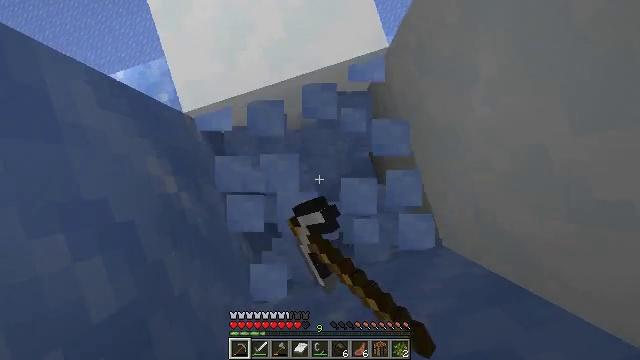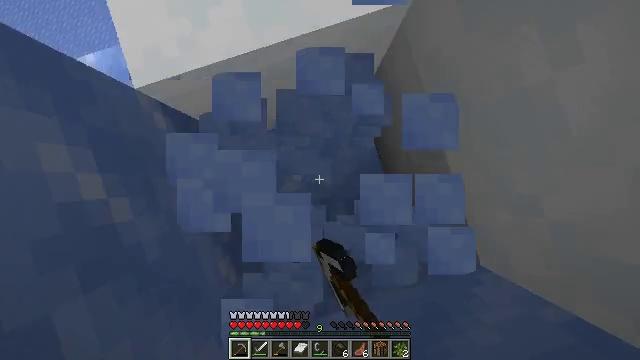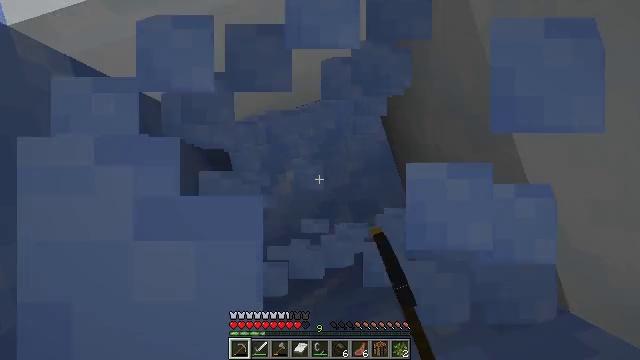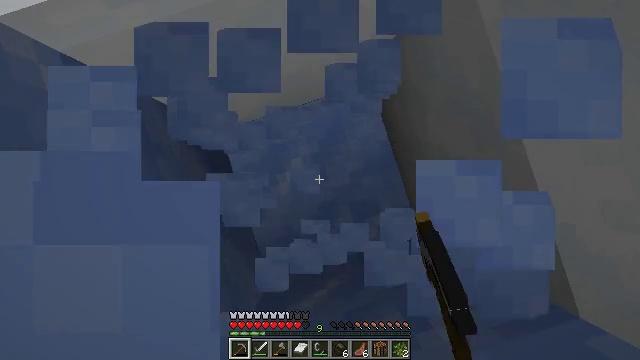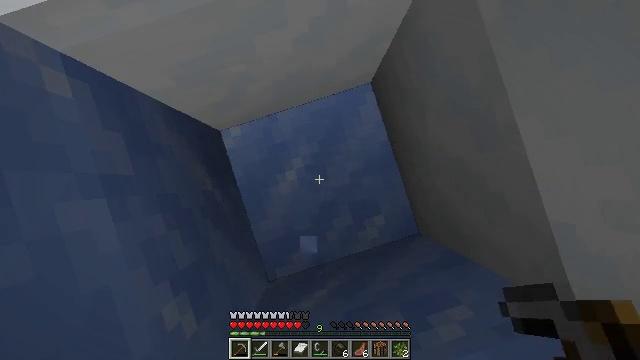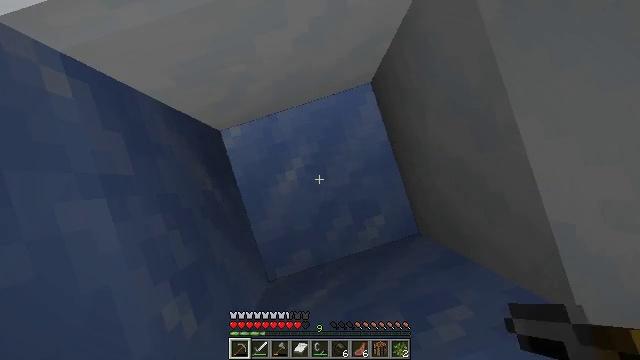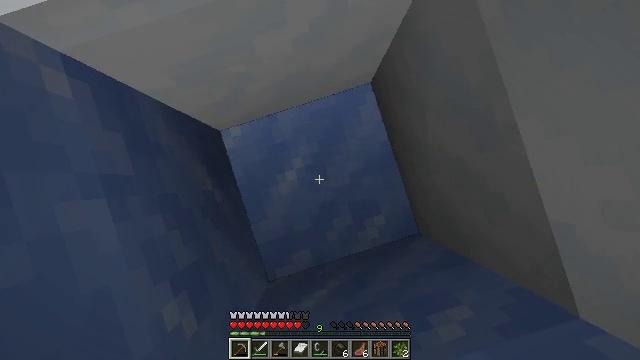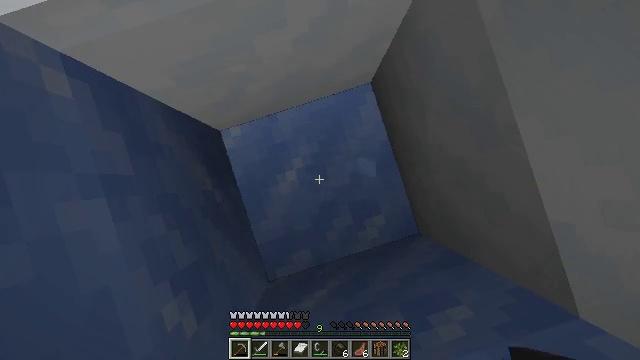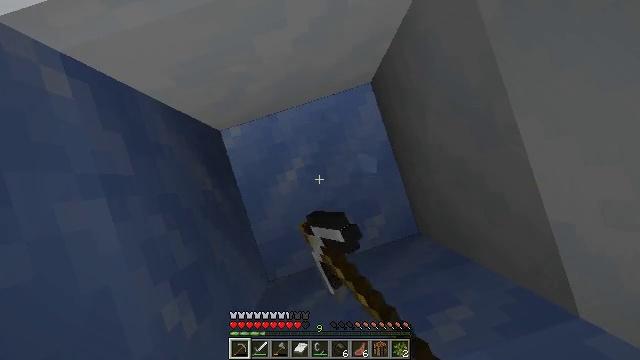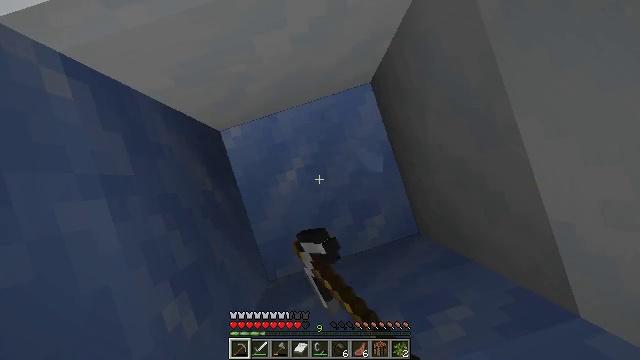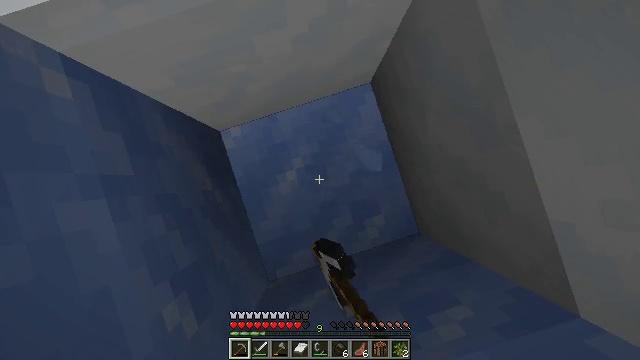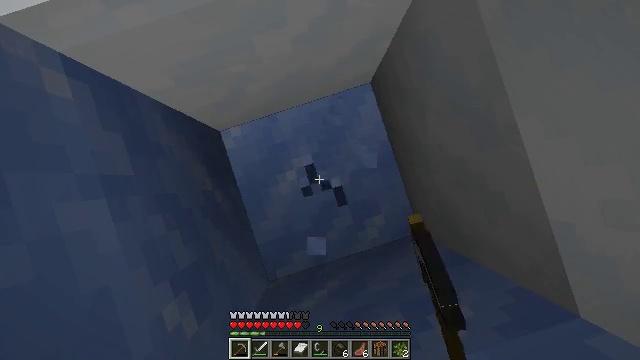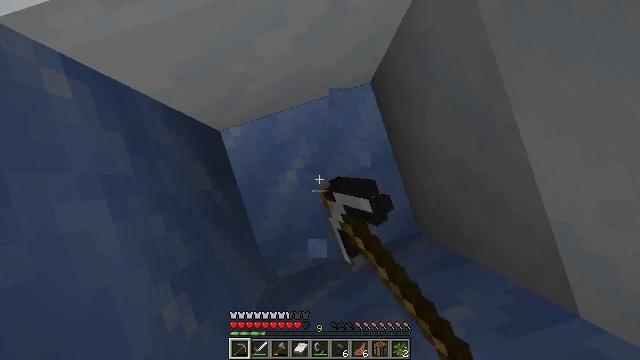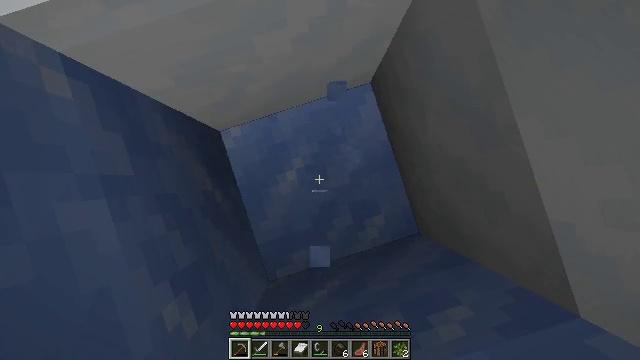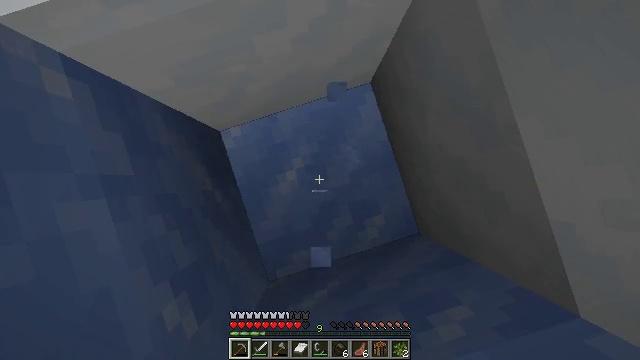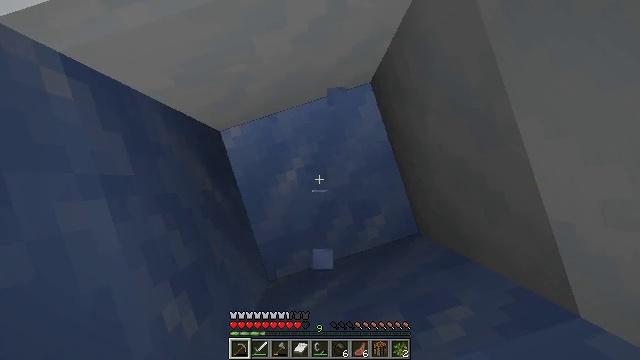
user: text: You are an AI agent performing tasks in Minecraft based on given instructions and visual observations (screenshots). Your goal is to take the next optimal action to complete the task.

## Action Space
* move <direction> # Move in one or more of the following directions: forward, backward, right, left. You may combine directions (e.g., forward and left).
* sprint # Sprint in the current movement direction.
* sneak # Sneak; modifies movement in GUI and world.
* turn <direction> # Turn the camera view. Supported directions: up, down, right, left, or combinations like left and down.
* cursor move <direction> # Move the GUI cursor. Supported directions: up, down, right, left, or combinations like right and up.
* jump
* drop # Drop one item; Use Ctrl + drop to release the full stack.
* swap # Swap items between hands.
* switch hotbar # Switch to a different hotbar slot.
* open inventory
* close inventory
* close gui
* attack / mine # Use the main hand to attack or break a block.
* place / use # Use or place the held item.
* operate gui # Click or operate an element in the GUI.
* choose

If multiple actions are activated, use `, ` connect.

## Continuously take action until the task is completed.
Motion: motion action
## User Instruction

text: Break packed ice to add to inventory.
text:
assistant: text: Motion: no_op
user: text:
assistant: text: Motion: no_op
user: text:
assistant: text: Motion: no_op
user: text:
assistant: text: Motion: no_op
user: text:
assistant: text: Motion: no_op
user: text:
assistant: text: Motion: no_op
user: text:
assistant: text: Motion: attack / mine
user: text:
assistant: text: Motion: attack / mine
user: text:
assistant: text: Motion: attack / mine
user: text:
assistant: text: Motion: attack / mine
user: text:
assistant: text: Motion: attack / mine
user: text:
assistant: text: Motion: no_op
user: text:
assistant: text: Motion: no_op
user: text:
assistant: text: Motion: no_op
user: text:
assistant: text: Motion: no_op
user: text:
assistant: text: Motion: attack / mine
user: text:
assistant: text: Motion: attack / mine
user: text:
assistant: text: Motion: attack / mine
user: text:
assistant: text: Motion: attack / mine
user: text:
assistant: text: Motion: attack / mine
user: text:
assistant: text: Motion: attack / mine
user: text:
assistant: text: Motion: attack / mine
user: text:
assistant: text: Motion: attack / mine
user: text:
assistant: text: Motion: attack / mine
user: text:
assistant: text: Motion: no_op
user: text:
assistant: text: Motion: no_op
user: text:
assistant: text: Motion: no_op
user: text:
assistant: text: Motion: no_op
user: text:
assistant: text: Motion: no_op
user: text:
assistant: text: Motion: no_op